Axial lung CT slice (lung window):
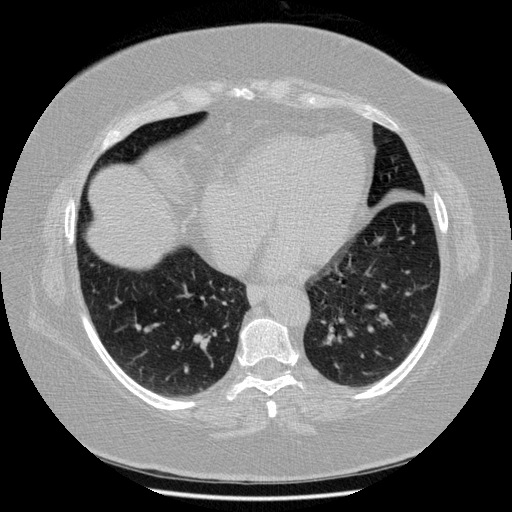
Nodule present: no